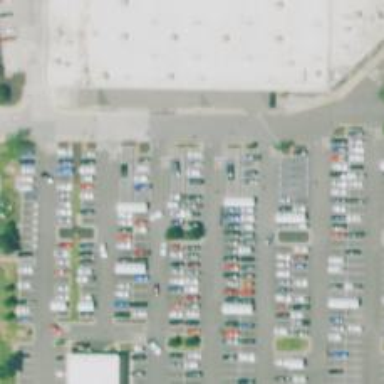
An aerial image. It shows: Parking space is available.